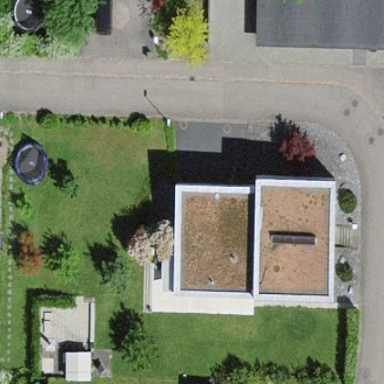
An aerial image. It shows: Residential building.